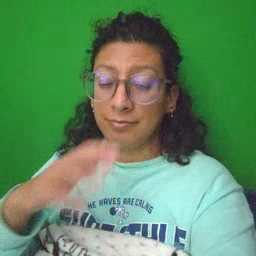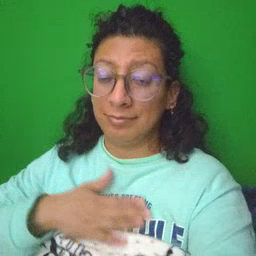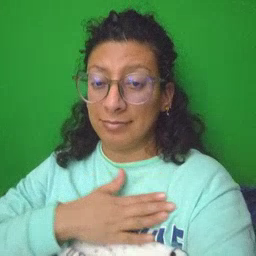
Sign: please